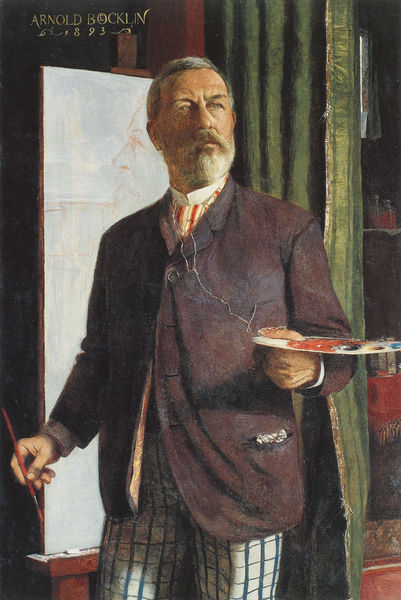
Titel: Selbstbildnis im Atelier
Künstler: Arnold Böcklin
Institution: Basel, Kunstmuseum
Schlagwörter: gemälde, hand, mann, weiß, grün, kariert, licht, blick, expressionismus, karo, anzug, bart, hemd, hose, jacke, portrait, signatur, vorhang, ferne, pose, realismus, farben, farbe, salon, ernst, atelier, gestreift, maler, staffelei, selbstporträt, jacket, künstler, selbstbildnis, leinwand, posieren, palette, pinsel, selbstportrait, böcklin, taschenuhr, arnold, monokel, hä, ?, 1893, bockln, arnold bocklin, bocklin